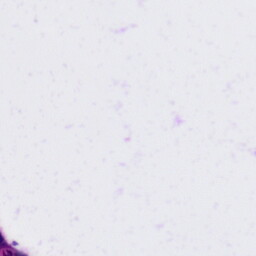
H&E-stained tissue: Tonsil